Question: I am on Android Studio (Preview) 0.6.0 on Windows and was trying to share my project on GitHub. I used Git Shell to initialize, add, commit and push the project to GitHub. But when I tried to update my project from within Android Studio , I got this error:
'''
Can't update: no tracked branch
No tracked branch configured for branch master.
To make your branch track a remote branch call, for example,
git branch --set-upstream master origin/master
'''
It does provide this suggestion but I am not sure what to do at this point. Is there a way to fix this from within Android Studio?
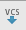
Answer: So after reading a bit on how git sets up the repo. I realized that I ran the command
'''
git push origin master
'''
but instead for the first time I should have ran
'''
git push -u origin master
'''
which sets up the upstream initially. Way to go!